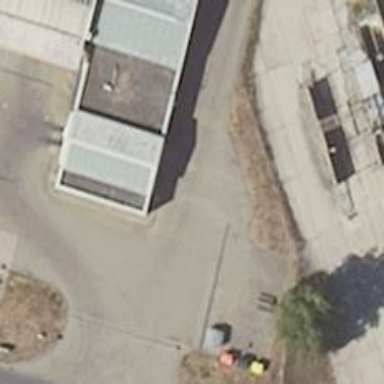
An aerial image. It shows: Car wash facility.